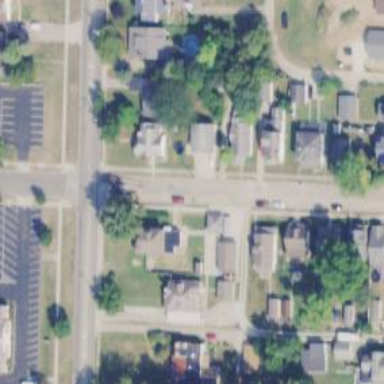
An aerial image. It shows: Alley classified as service road.